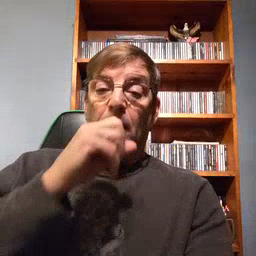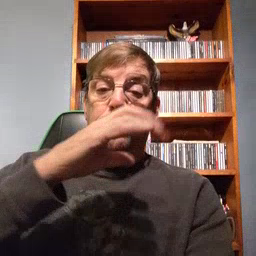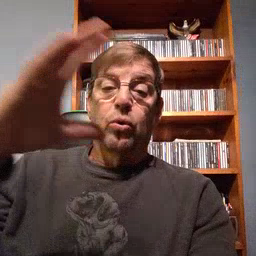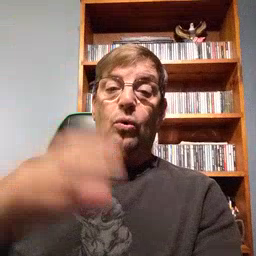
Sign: balloon